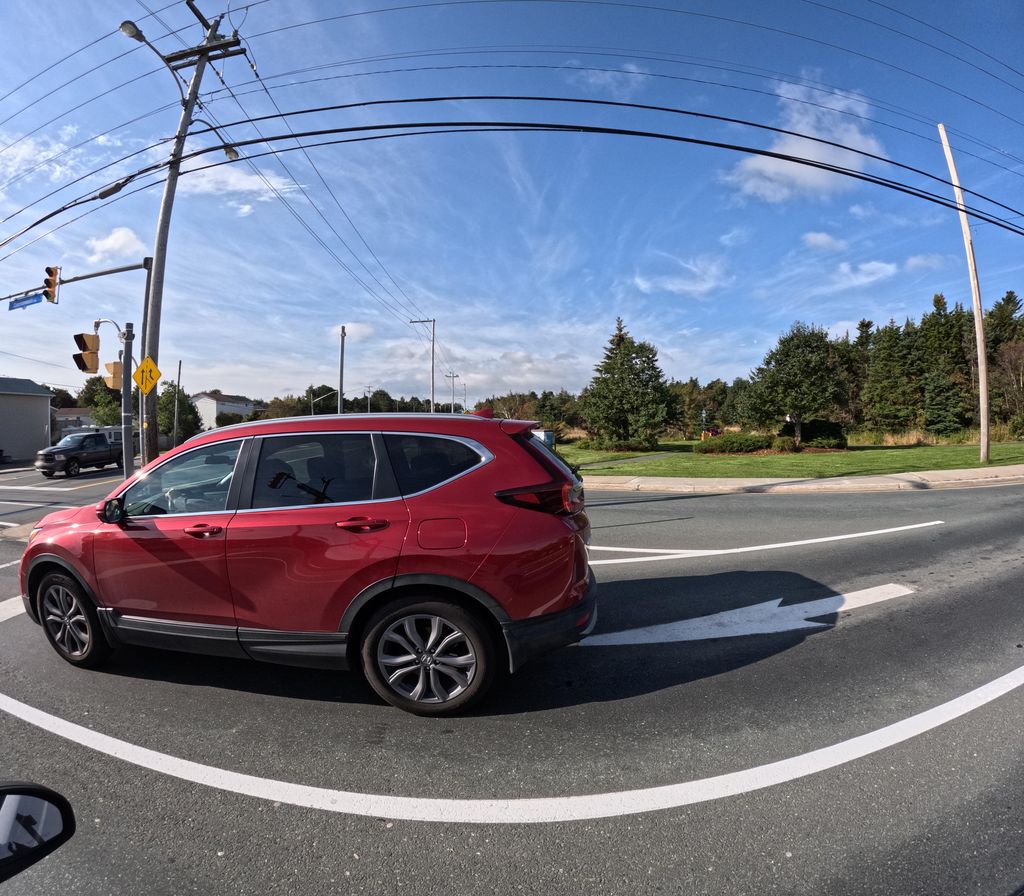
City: st_johns